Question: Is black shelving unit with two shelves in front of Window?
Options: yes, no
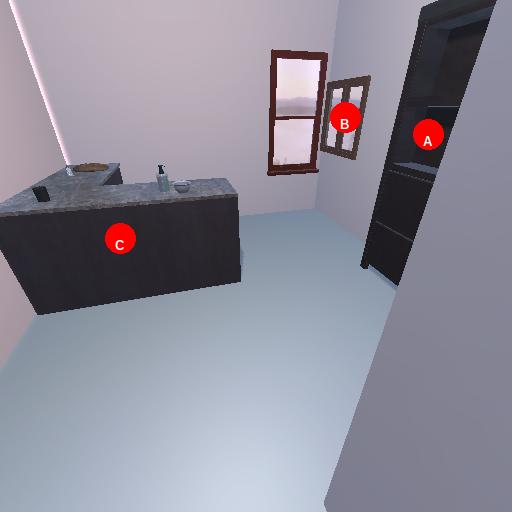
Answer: yes